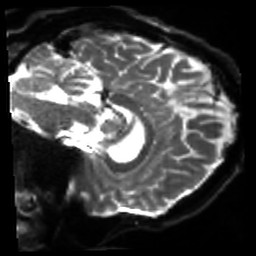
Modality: sbref
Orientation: sagittal
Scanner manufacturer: siemens
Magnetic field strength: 3 T
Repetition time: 4 s
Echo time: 0.0594 s